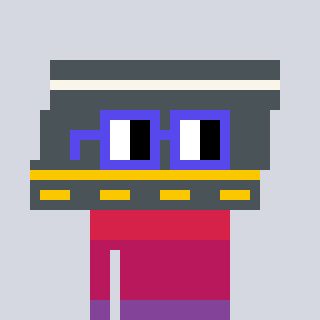
a pixel art character with square blue glasses, a road-shaped head and a bege-colored body on a cool background